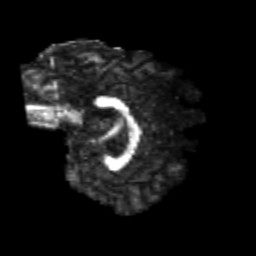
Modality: FA
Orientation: sagittal
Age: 21
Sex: male
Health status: healthy
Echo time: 0.074 s